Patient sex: F
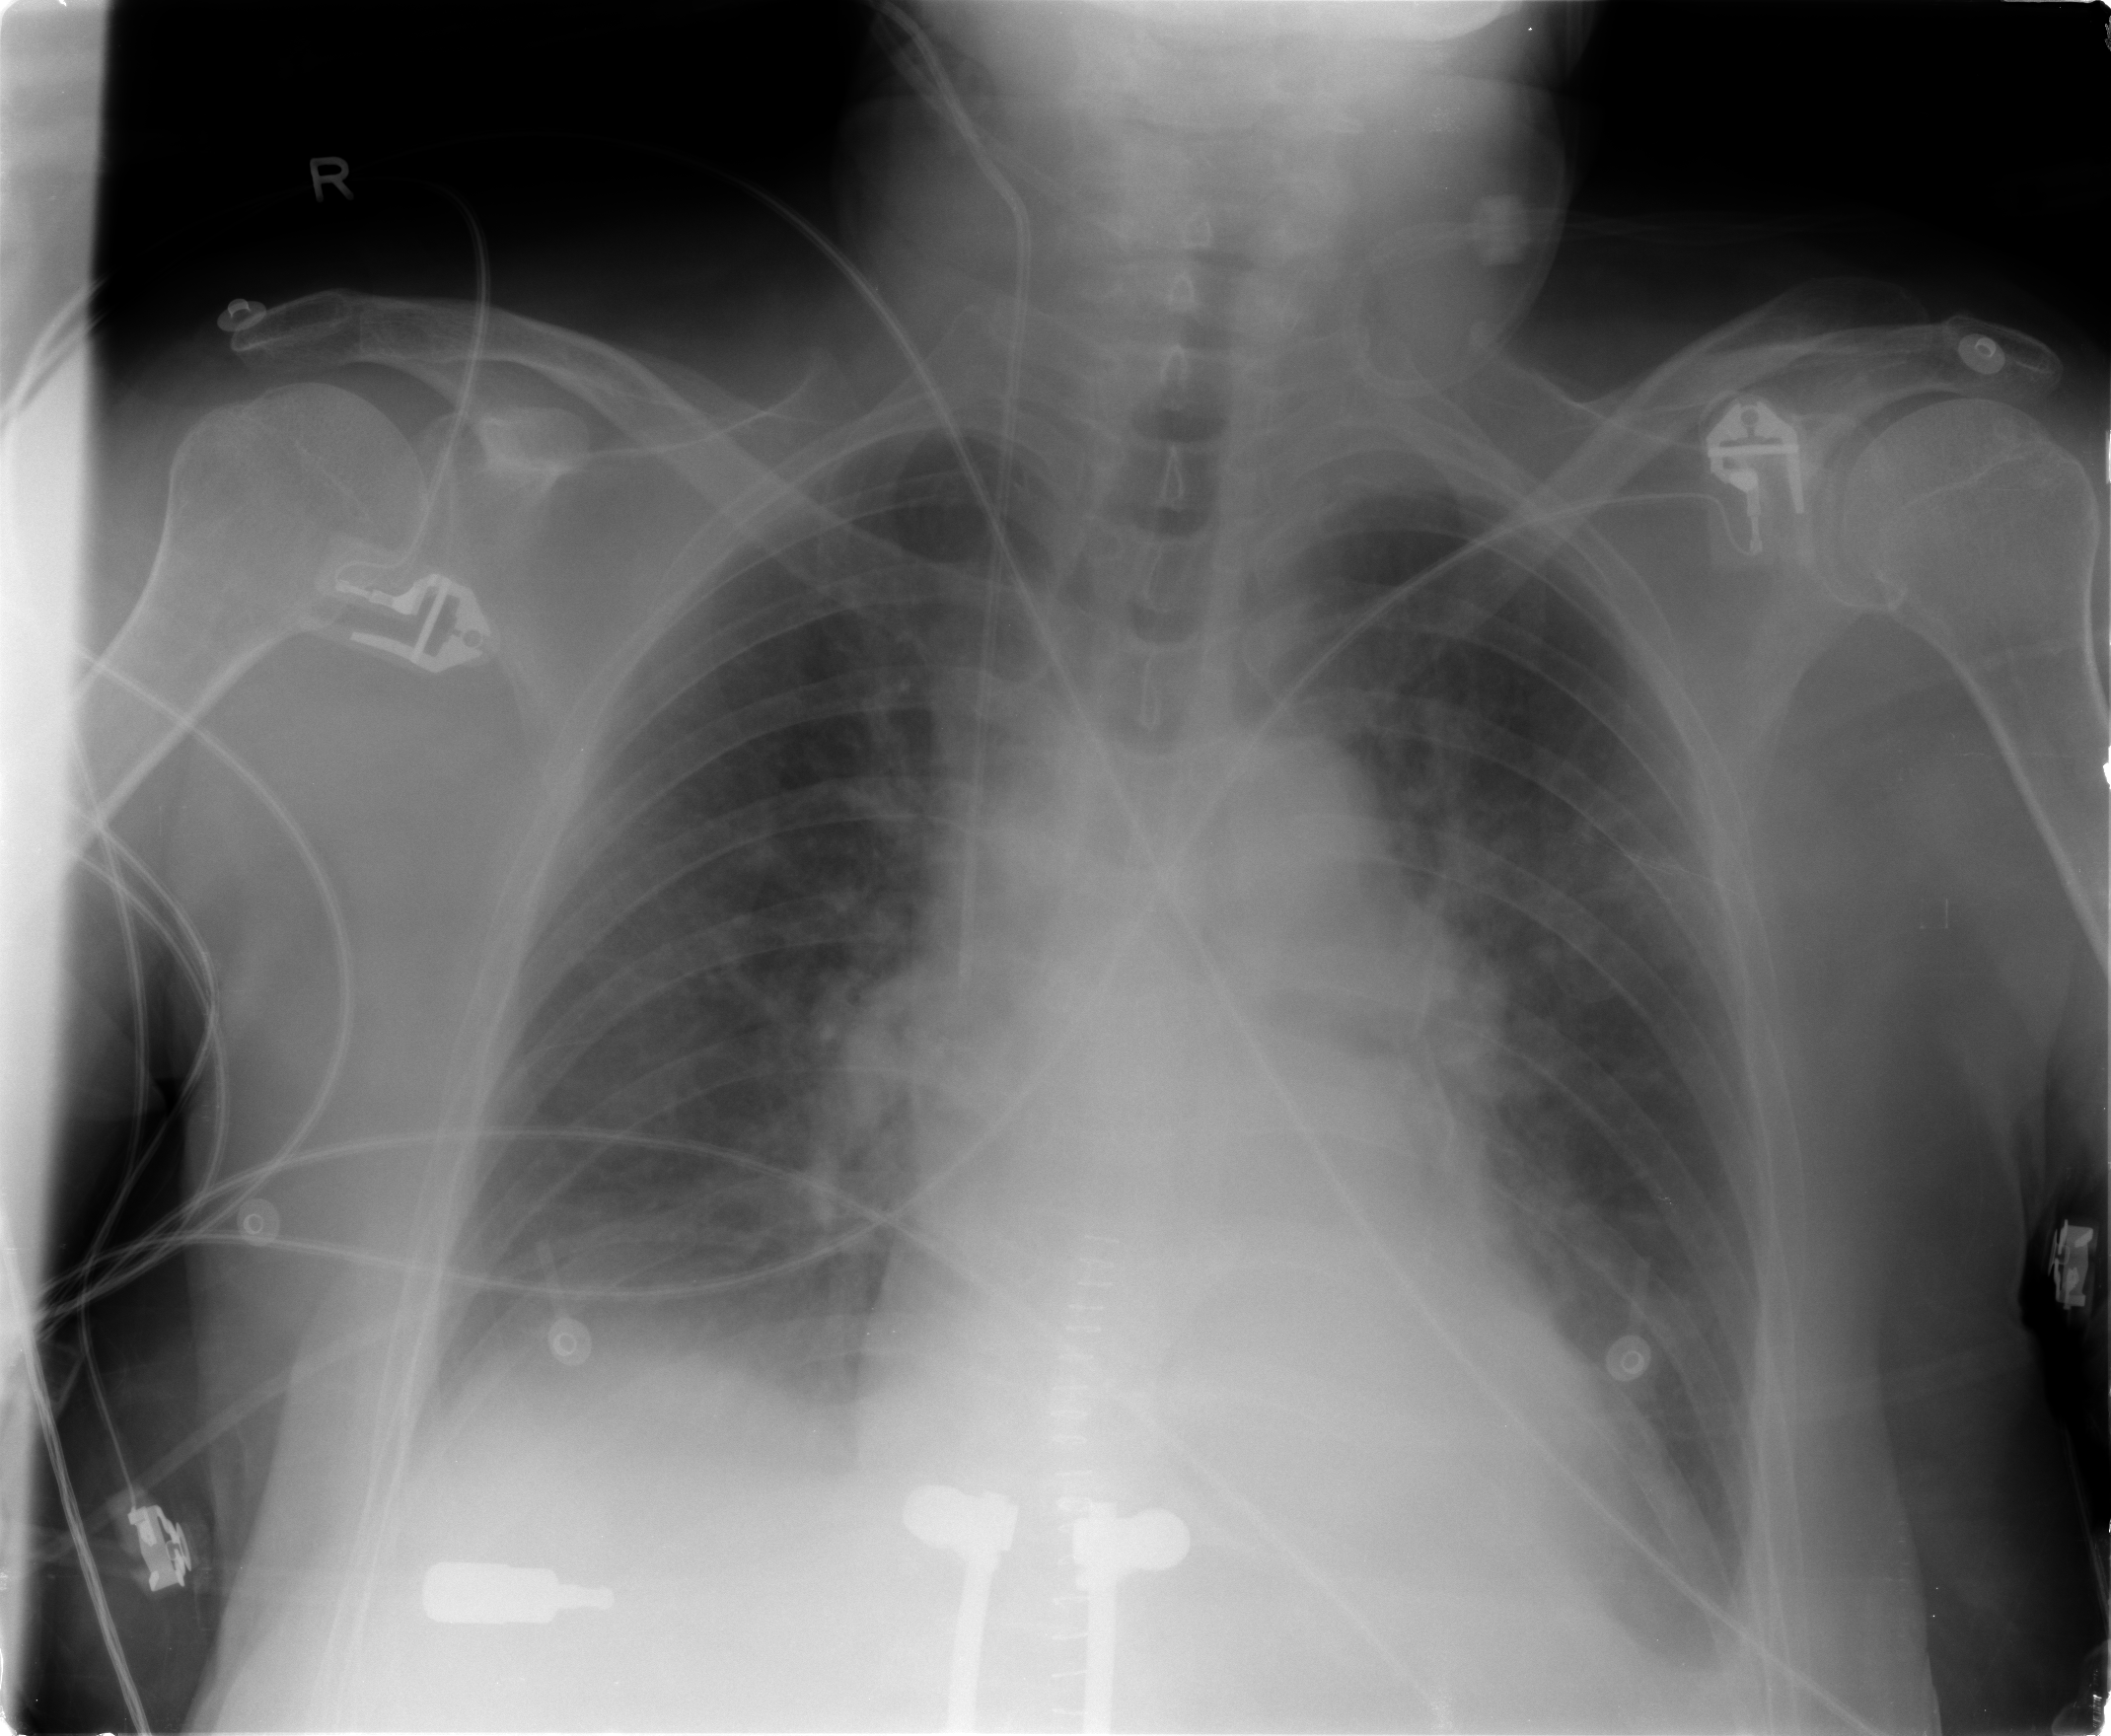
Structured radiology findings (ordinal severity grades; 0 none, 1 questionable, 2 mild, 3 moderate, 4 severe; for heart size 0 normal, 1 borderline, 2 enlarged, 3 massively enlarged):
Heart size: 1
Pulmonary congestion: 0
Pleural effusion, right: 1
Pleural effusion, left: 1
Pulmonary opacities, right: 0
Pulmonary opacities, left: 0
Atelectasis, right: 0
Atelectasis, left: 0